五年级 · 立体几何学
从长方形纸板中裁掉两个长为 $14 \mathrm{~cm}$, 宽为 $3 \mathrm{~cm}$ 的长方形（阴影所示）, 然后折叠成一个长方体,这个长方体的体积是 ( ) $\mathrm{cm}^{3}$ 。

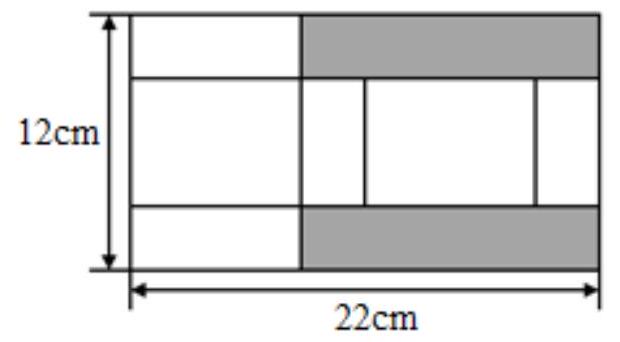
答案: 解144

【分析】通过观察图形可知, 这个长方体的长是 (22-14) cm, 宽是 $(12-3-3) \mathrm{cm}$, 高是 $3 \mathrm{~cm}$;
根据长方体的体积 $=$ 长 $\times$ 宽 $\times$ 高, 代入数据计算即可。

【详解】长: $22-14=8(\mathrm{~cm})$

宽: $12-3-3=6(\mathrm{~cm})$

长方体的体积:

$8 \times 6 \times 3$

$=48 \times 3$

$=144\left(\mathrm{~cm}^{3}\right)$

【点睛】本题考查长方体体积公式的应用, 根据长方体的展开图找出长方体的长、宽、高是解题的关键。